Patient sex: F
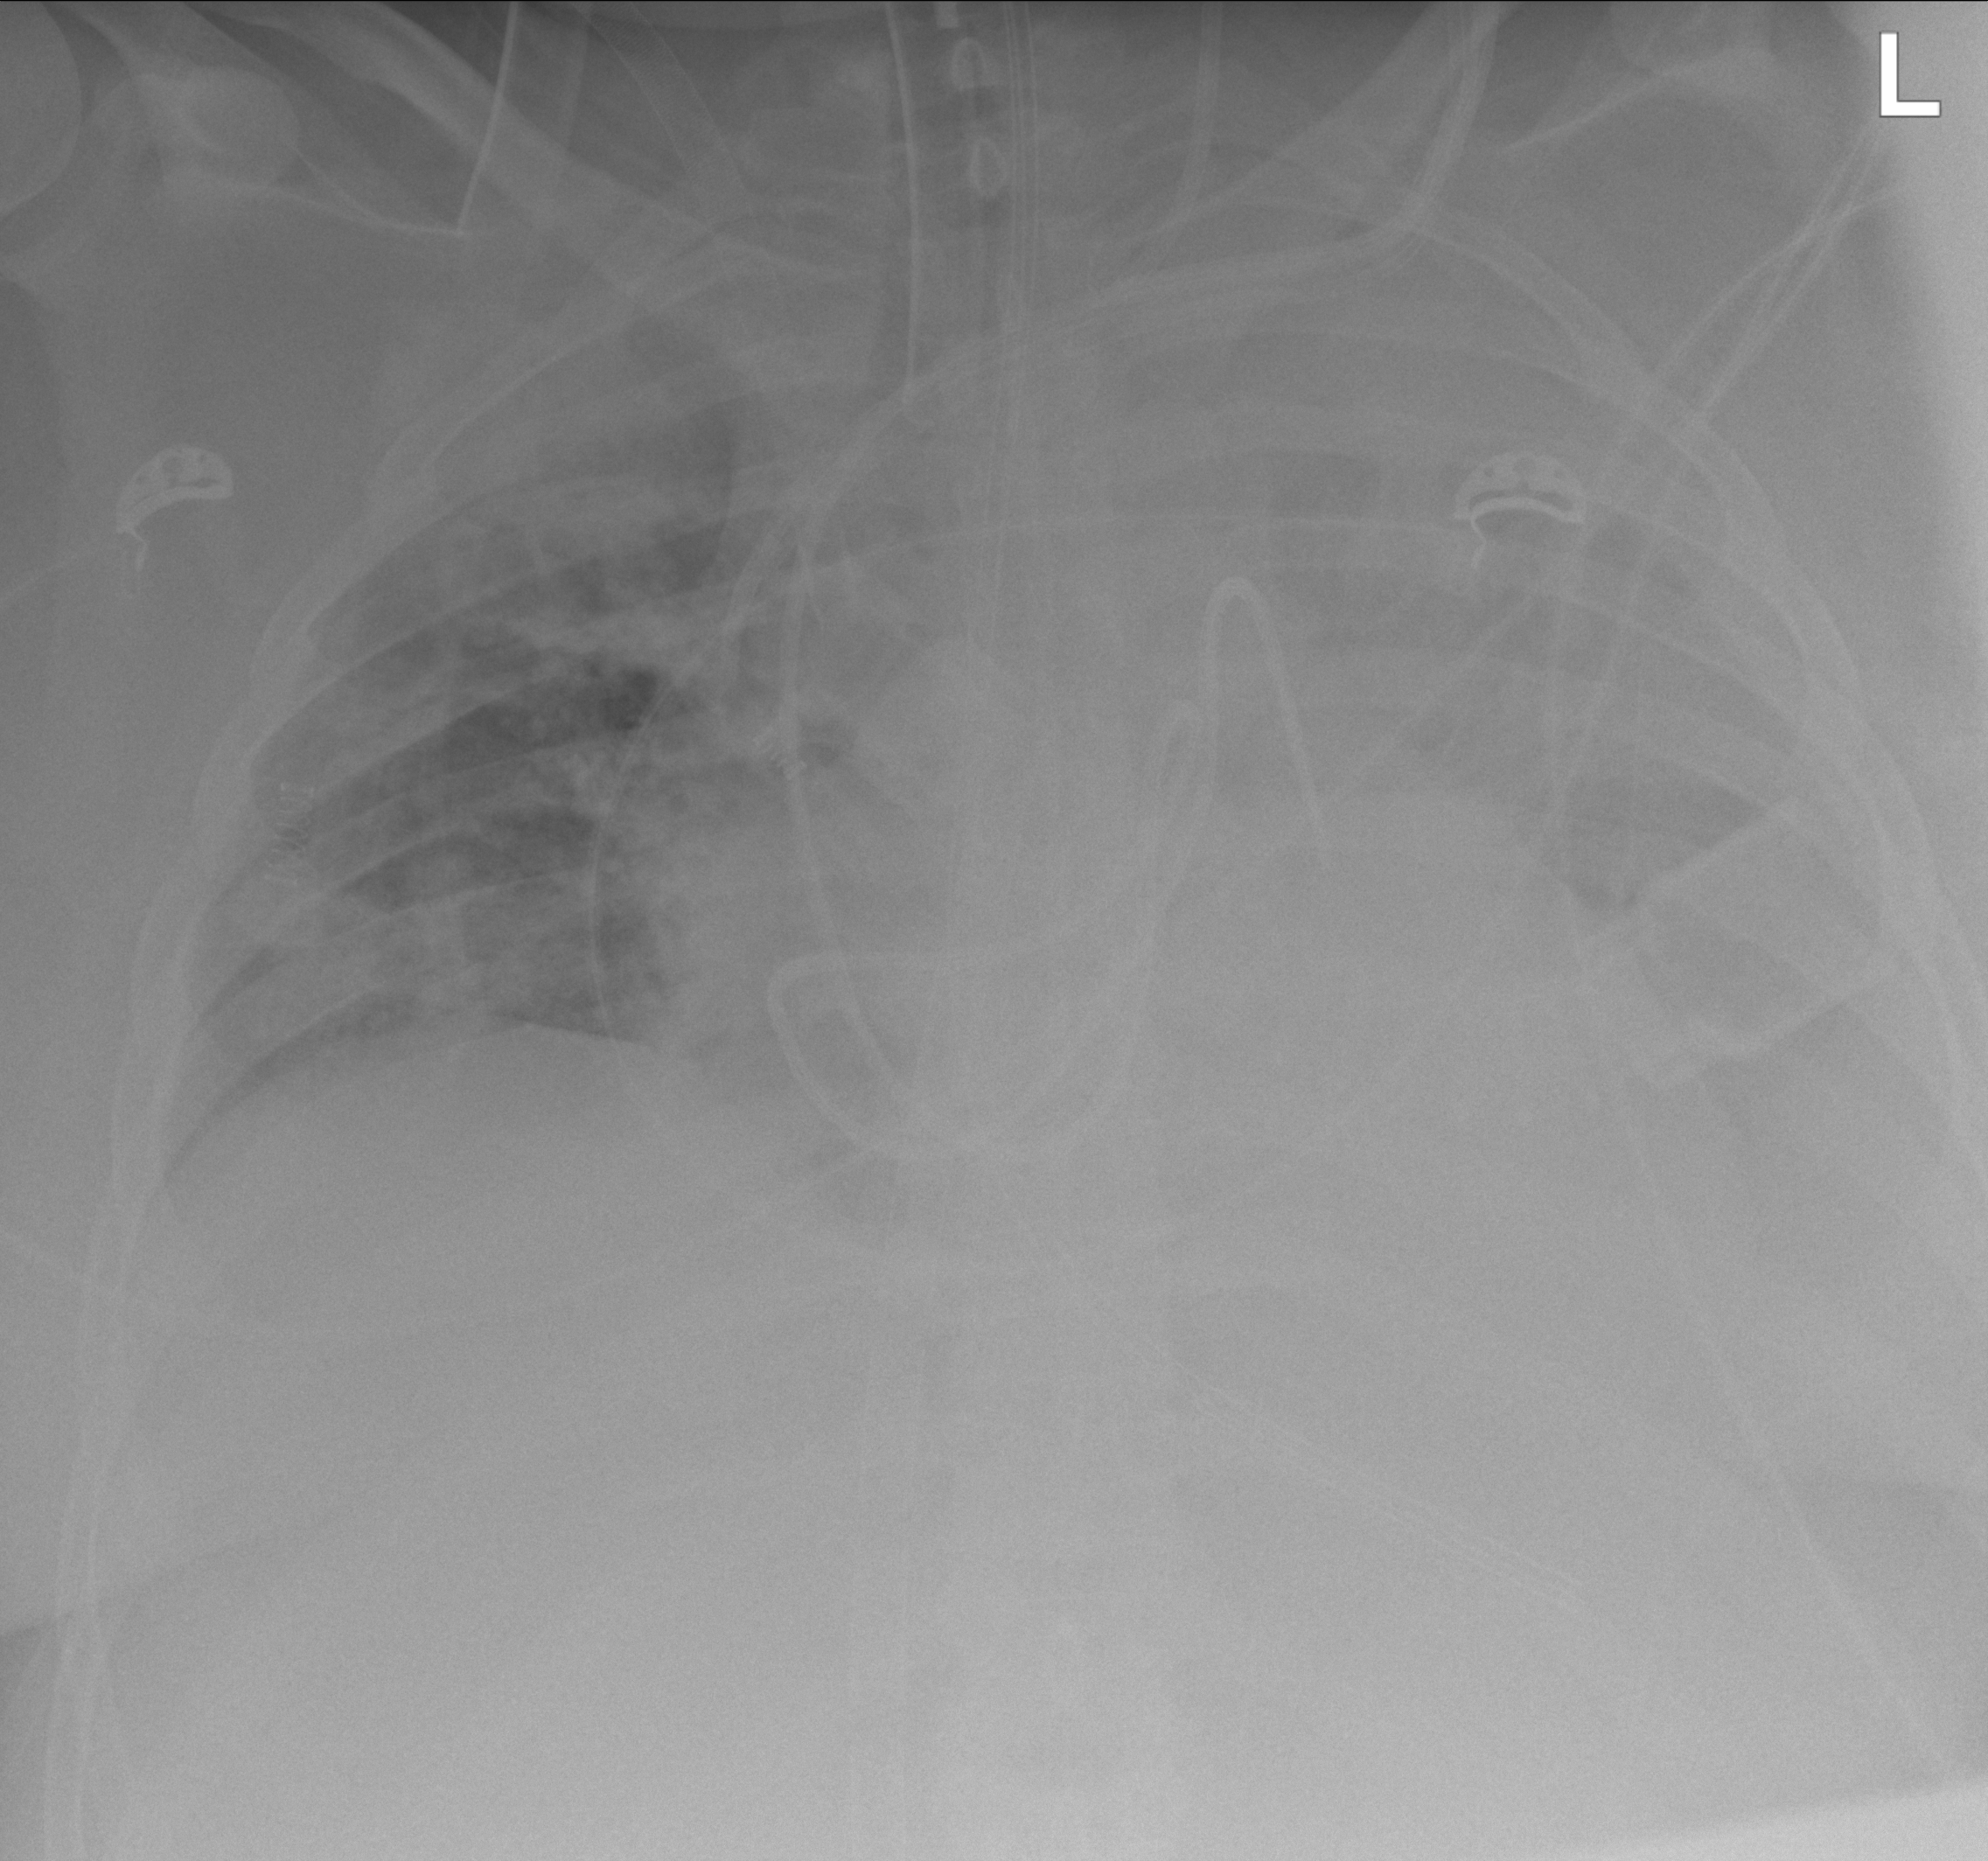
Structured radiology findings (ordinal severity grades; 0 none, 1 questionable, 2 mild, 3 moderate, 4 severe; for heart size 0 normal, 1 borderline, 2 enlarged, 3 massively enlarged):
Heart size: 1
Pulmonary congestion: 1
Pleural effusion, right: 0
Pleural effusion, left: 3
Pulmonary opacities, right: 2
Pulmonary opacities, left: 2
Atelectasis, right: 2
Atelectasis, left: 4